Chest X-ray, PA view. Patient: 58 years old, sex F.
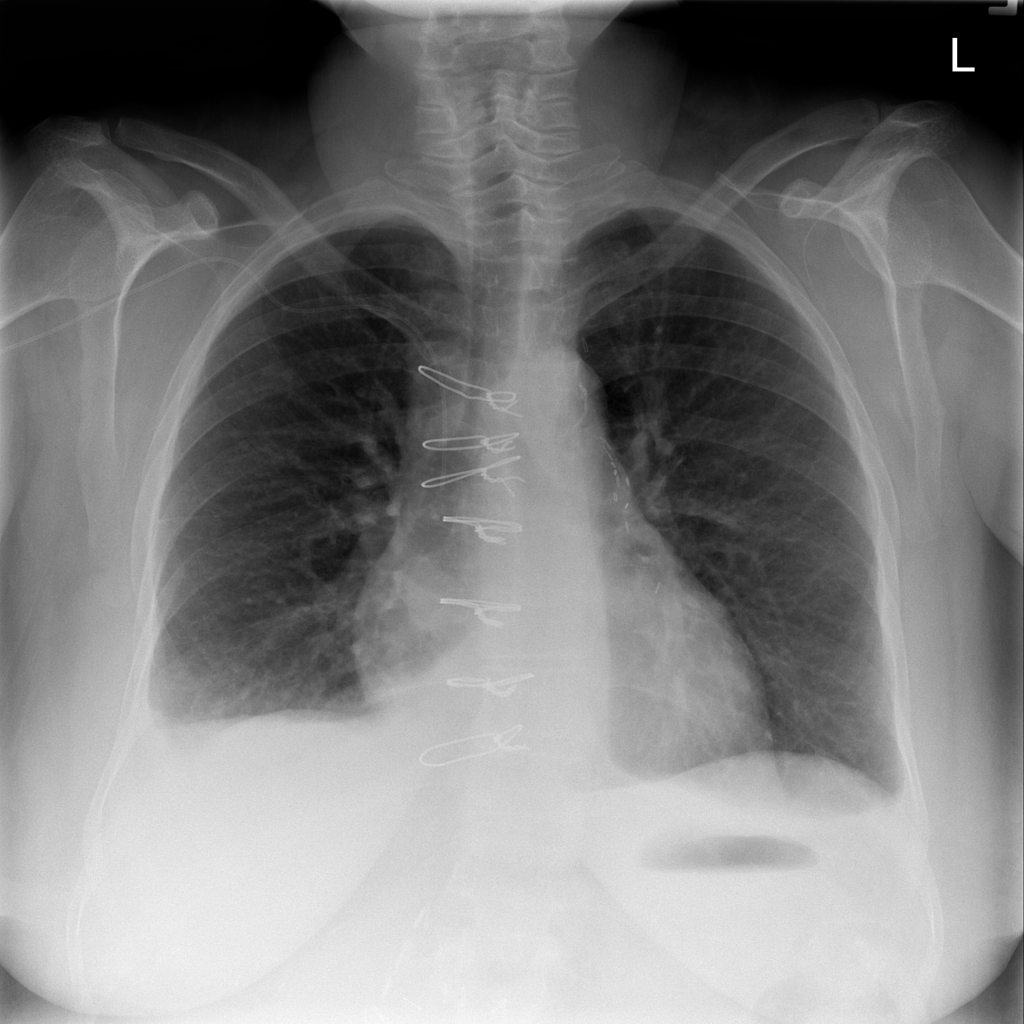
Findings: No Finding